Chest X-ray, PA view. Patient: 52 years old, sex M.
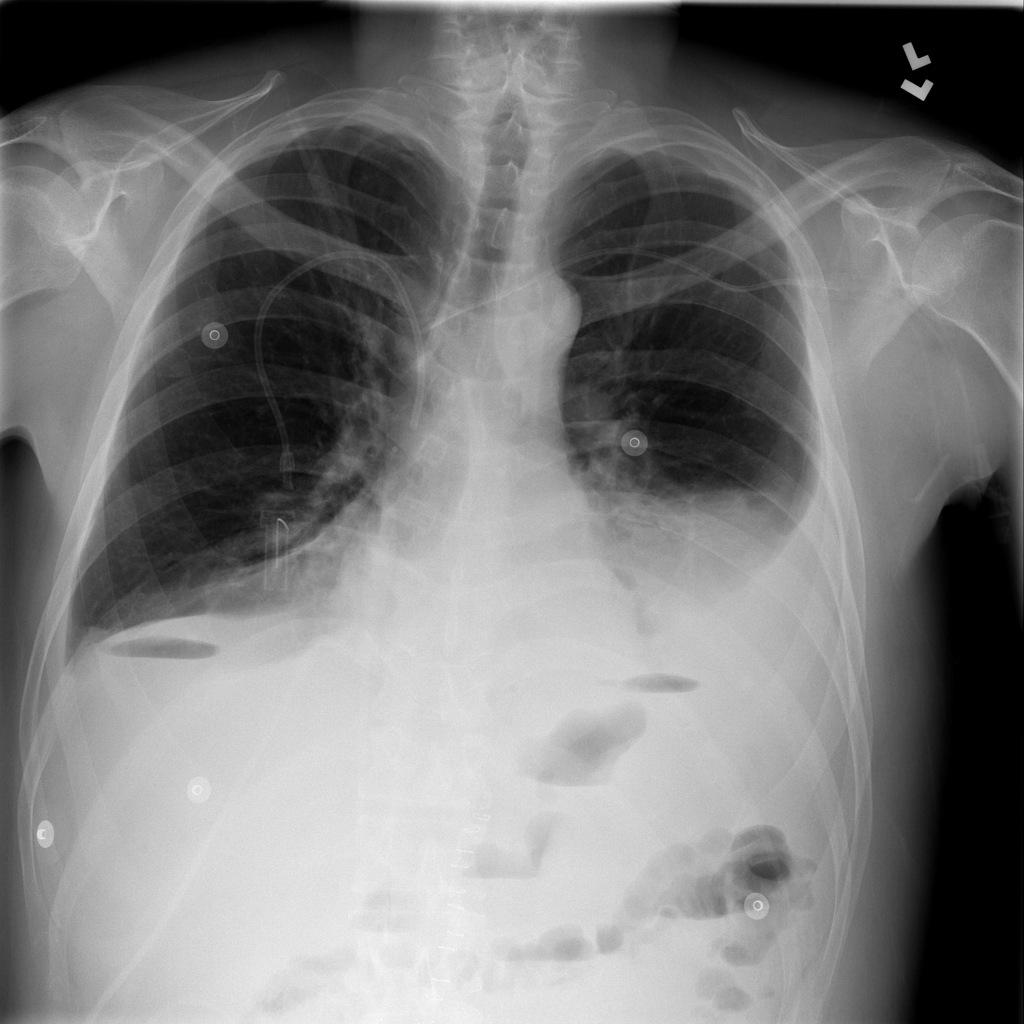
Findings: Atelectasis, Effusion, Infiltration